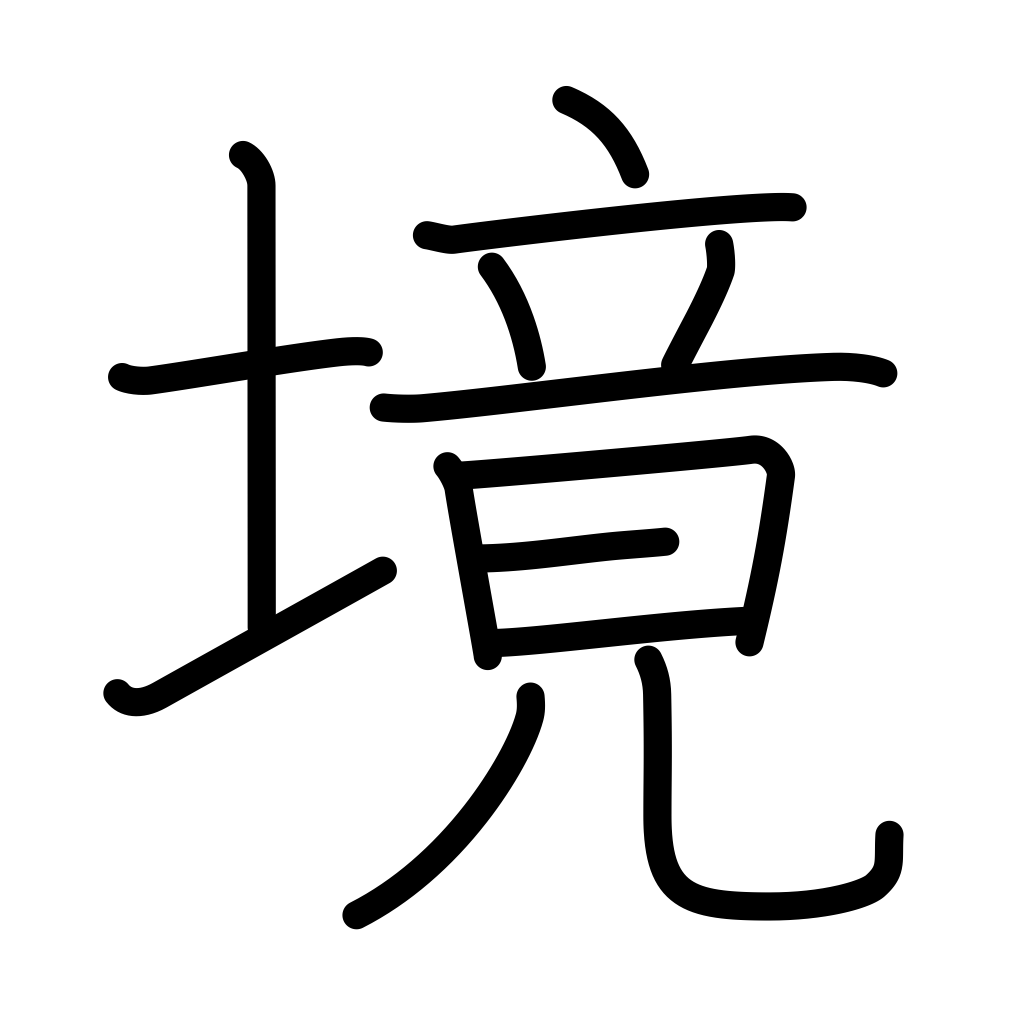
Meaning: boundary, border, region